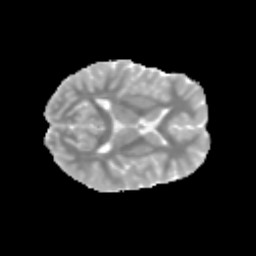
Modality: MD
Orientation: axial
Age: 9
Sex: female
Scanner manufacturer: siemens
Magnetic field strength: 3 T
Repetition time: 3.8 s
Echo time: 0.07 s